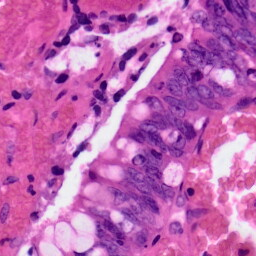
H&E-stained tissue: Colon